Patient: sex M, age 71
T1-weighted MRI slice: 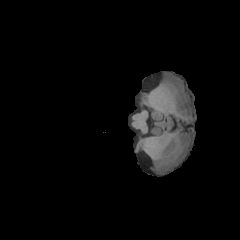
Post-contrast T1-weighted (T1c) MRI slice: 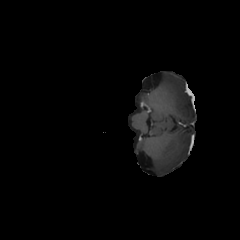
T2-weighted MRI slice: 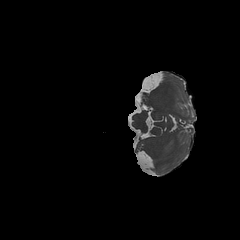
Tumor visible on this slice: no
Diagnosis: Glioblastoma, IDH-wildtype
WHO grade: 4